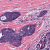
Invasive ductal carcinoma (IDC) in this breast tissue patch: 0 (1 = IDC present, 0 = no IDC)